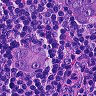
Metastatic tissue present: yes